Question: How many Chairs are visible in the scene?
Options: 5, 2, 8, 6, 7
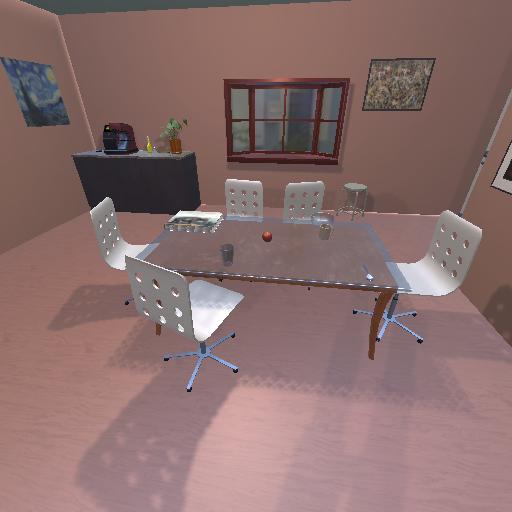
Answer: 5